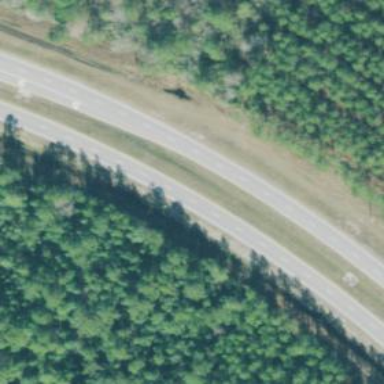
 surfaced with asphalt. It is classified as trunk highway."